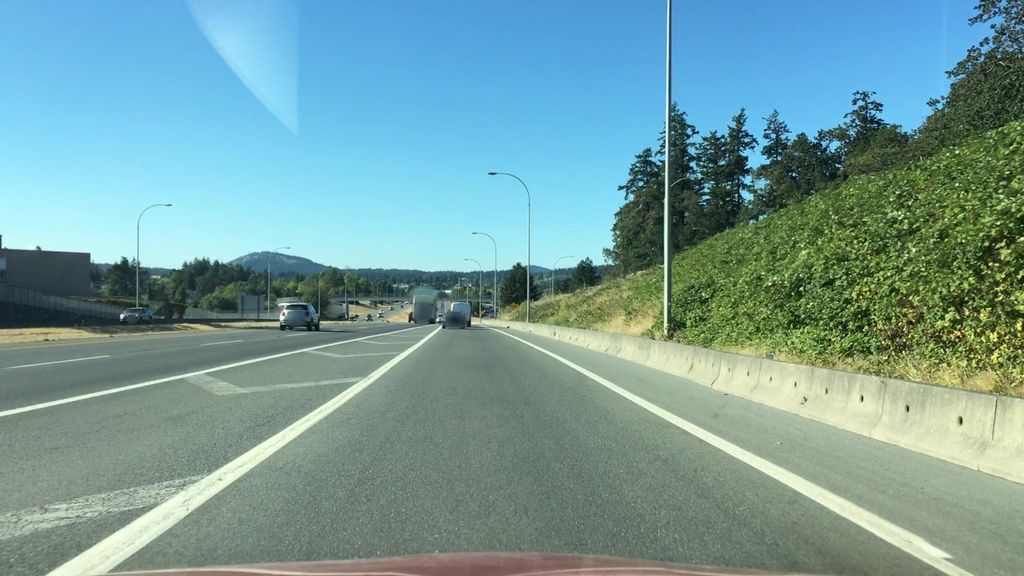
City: victoria